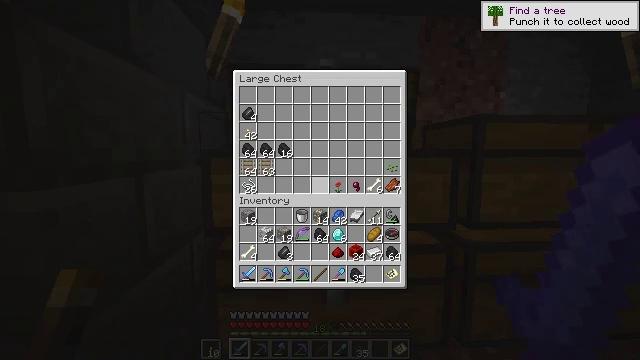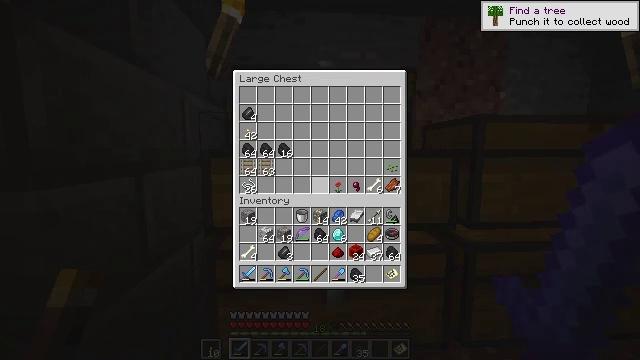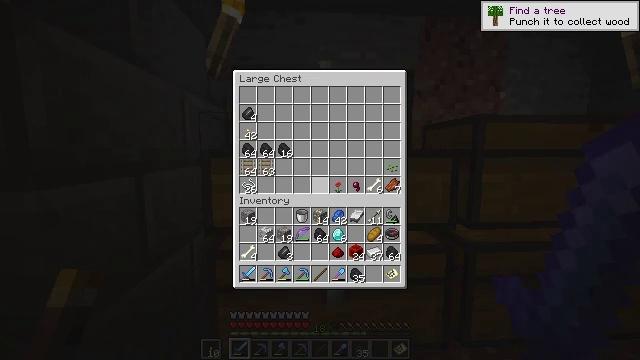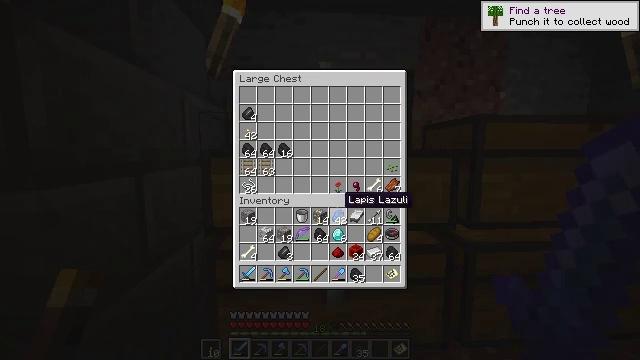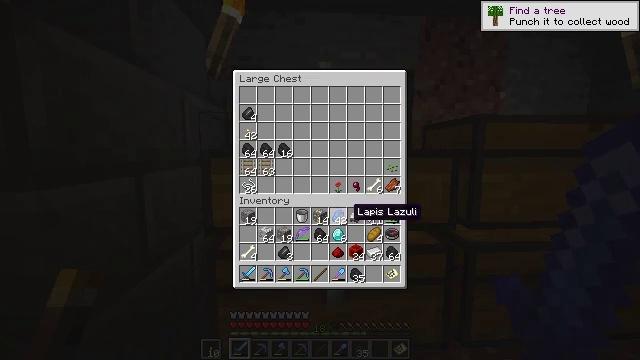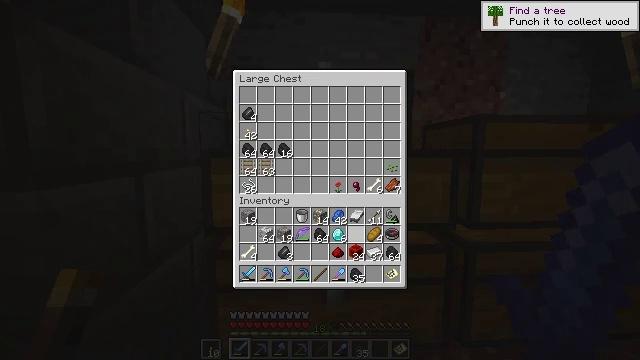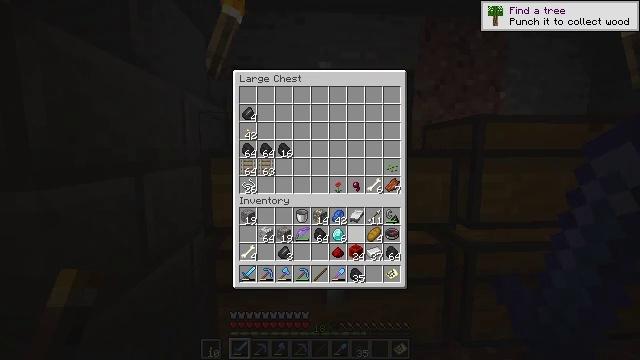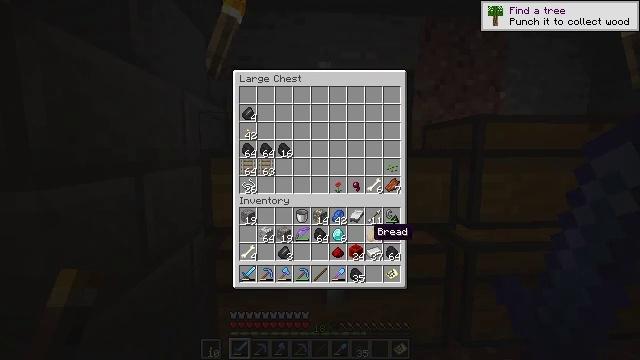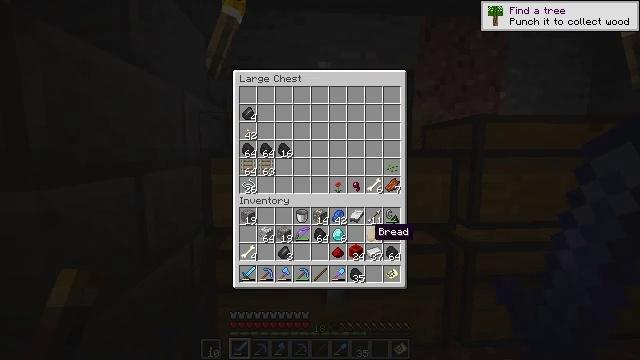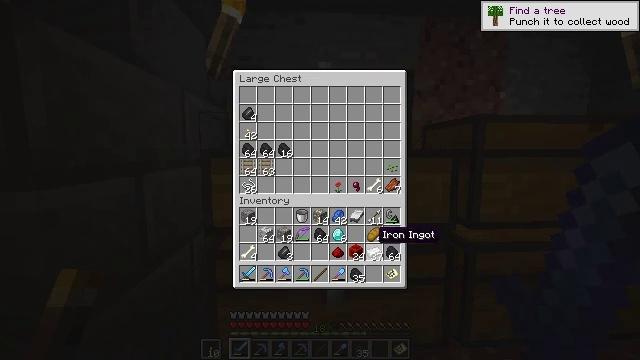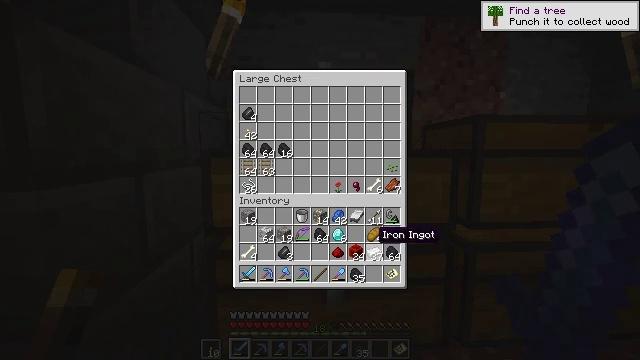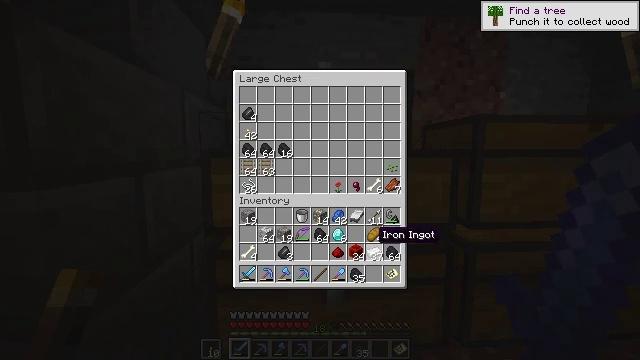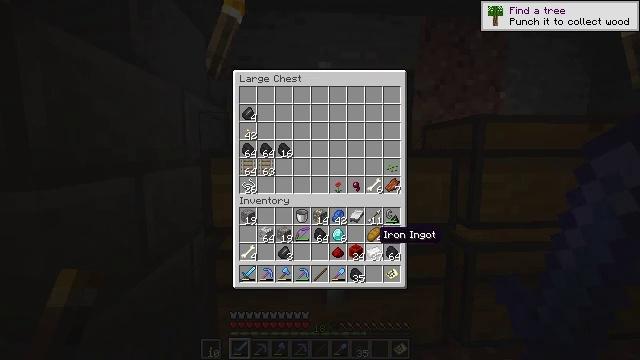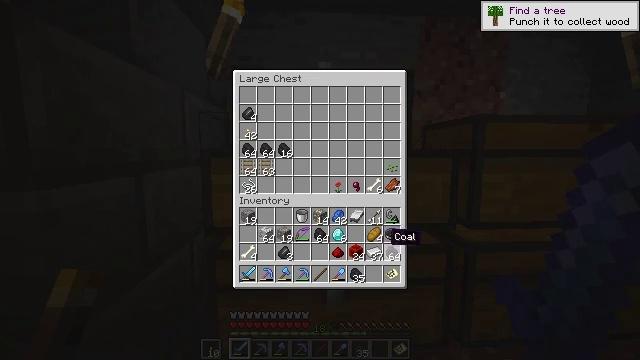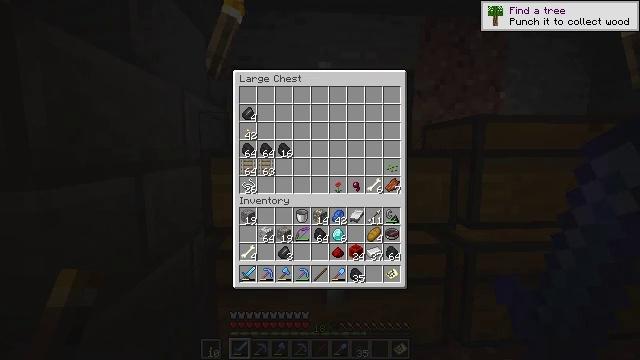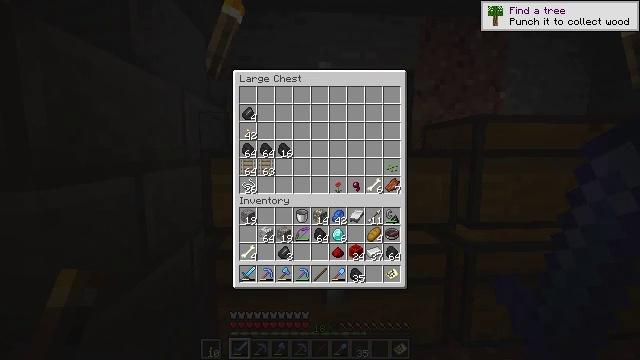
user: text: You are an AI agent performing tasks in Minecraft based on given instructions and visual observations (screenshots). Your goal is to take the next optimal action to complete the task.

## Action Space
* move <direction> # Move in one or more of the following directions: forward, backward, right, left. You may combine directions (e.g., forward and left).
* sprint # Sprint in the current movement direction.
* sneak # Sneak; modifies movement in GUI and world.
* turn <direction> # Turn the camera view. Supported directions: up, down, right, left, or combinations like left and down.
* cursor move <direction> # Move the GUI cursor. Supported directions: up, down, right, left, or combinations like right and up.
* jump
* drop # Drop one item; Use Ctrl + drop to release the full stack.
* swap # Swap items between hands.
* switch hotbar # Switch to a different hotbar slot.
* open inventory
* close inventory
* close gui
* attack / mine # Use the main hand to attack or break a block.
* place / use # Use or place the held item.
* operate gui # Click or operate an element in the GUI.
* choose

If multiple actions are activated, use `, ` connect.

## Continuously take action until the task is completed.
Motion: motion action
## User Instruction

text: Use coal to craft a coal block.
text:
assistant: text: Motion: no_op
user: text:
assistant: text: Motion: no_op
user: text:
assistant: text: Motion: cursor move right and down
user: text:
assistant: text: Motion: cursor move right and down
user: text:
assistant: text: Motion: cursor move right and down
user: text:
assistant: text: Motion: cursor move right
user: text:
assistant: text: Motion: sneak
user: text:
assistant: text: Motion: sneak
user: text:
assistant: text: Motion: sneak
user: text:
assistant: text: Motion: sneak
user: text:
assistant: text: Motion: sneak
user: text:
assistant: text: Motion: sneak
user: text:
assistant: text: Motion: sneak, cursor move right
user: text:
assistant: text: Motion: sneak, cursor move right
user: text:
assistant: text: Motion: sneak
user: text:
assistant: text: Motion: sneak, cursor move left and up
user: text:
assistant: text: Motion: sneak, cursor move left and up
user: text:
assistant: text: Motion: sneak, cursor move left and up
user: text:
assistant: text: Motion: sneak, cursor move left and up
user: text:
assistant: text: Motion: sneak
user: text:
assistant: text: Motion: sneak
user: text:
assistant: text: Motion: no_op
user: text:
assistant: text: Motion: sneak
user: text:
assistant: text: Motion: sneak, cursor move up
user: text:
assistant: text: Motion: sneak
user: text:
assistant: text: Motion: sneak
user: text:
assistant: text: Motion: sneak, operate gui
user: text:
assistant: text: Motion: sneak, operate gui
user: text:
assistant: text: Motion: sneak, operate gui
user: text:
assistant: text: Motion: sneak, operate gui